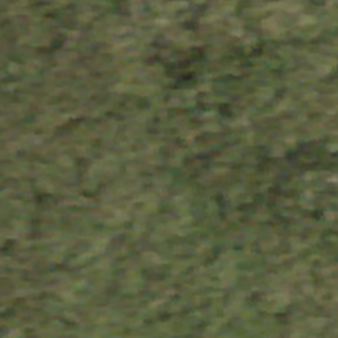
Label: other